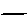
Label: line